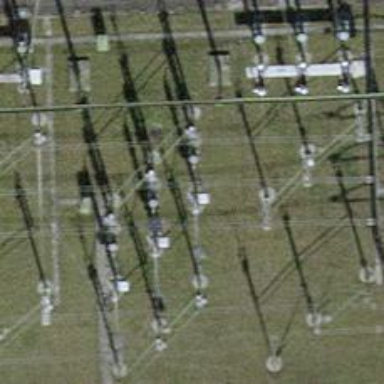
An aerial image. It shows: Switch used for power control.